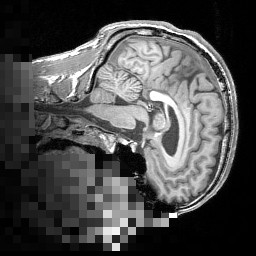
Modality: T1w
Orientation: sagittal
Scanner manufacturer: siemens
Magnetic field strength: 3 T
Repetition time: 1.5 s
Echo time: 0.00291 s